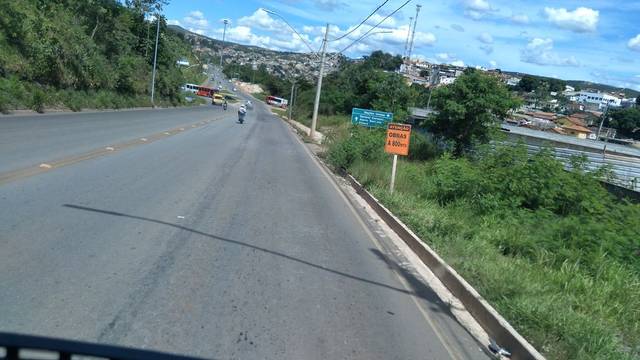
Region: Brazil
Coordinates: -19.877, -43.868